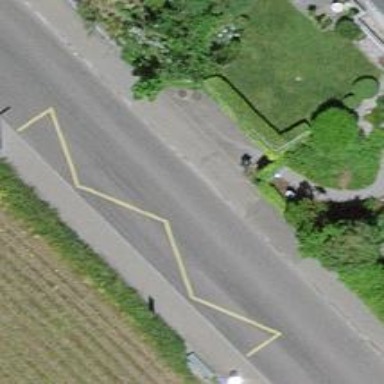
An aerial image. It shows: Bus stop with stop position for public transport.